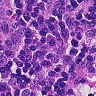
Metastatic tissue present: no